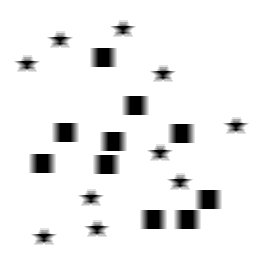
Squares: 10
Triangles: 0
Stars: 10
Total shapes: 20